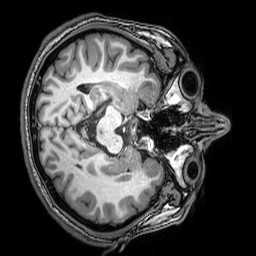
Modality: T1w
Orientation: axial
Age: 18
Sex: male
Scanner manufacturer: philips
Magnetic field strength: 3 T
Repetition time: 0.008113 s
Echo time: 0.003709 s